Field crop: maize
Growth stage: 2
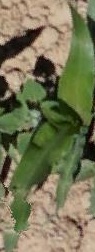
Species: maize